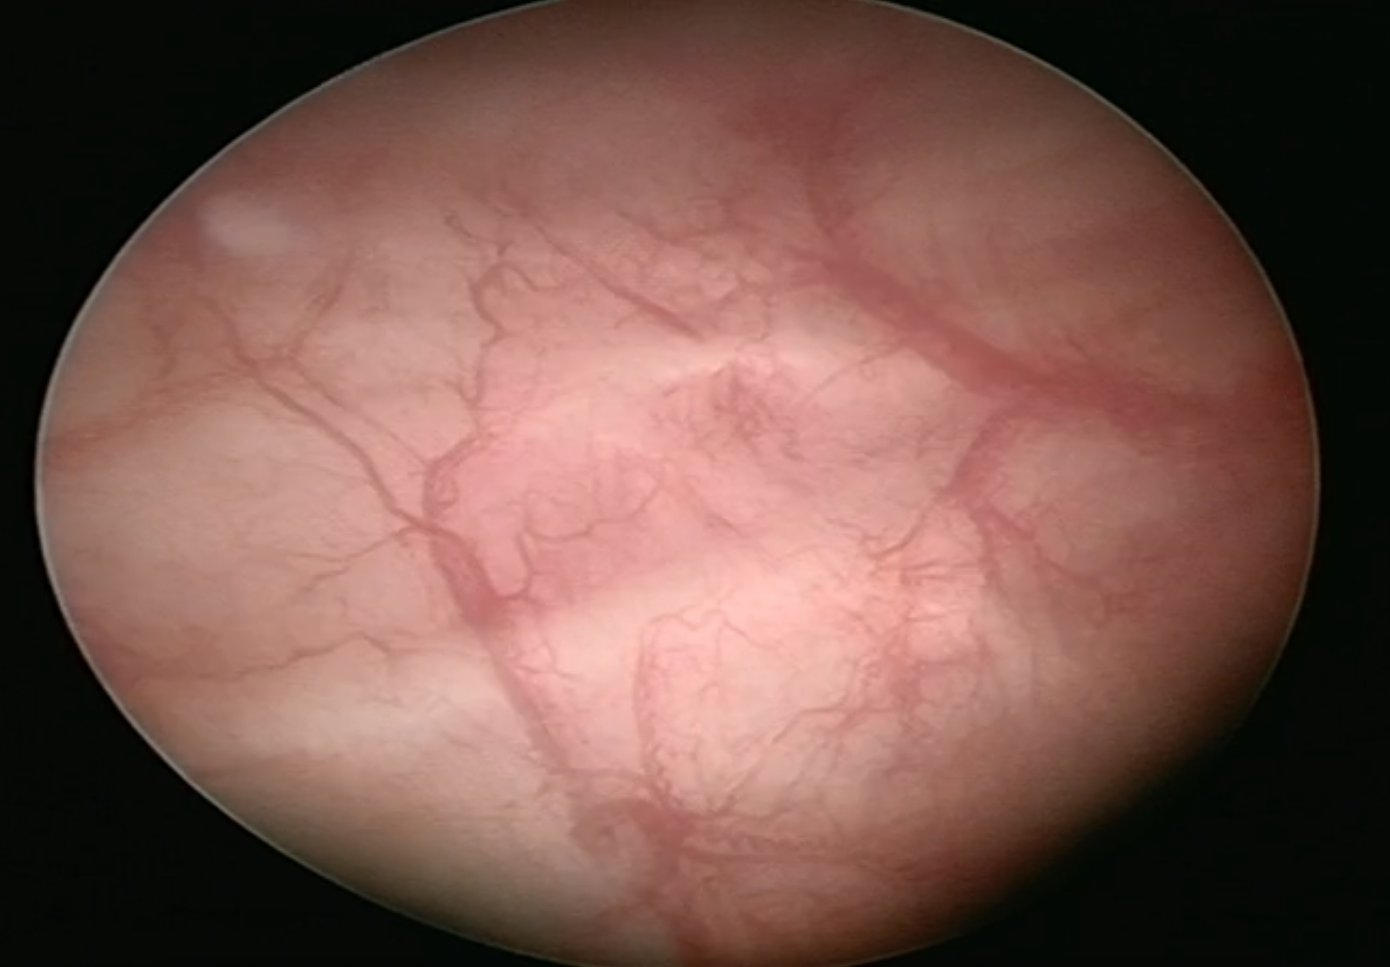
Modality: WLC
Class: Normal mucosa
Lesion: L0
Bladder cancer association: No